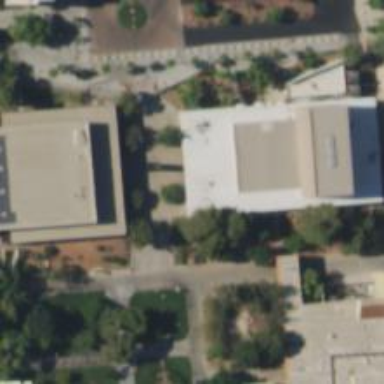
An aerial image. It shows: There is theatre building.